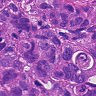
Metastatic tissue present: yes